Question: In DirectSound, there was a very distinct concept of <URL>
In particular there was a current read position, a current write position, and clear methods to GetPosition and lock the buffer and start writing.

I'm looking for a similar concept in OpenAL, but all I can find is looping an 'AL_STREAMING' buffer, and using 'AL_SAMPLE_OFFSET' to determine the current read position (and write say, 15 samples after that?)
OpenAL docs are down right now, but accessible <URL>.
What is a safe way to declare a sound buffer that gets written to by the application ? Am I right about using a looping streaming buffer?
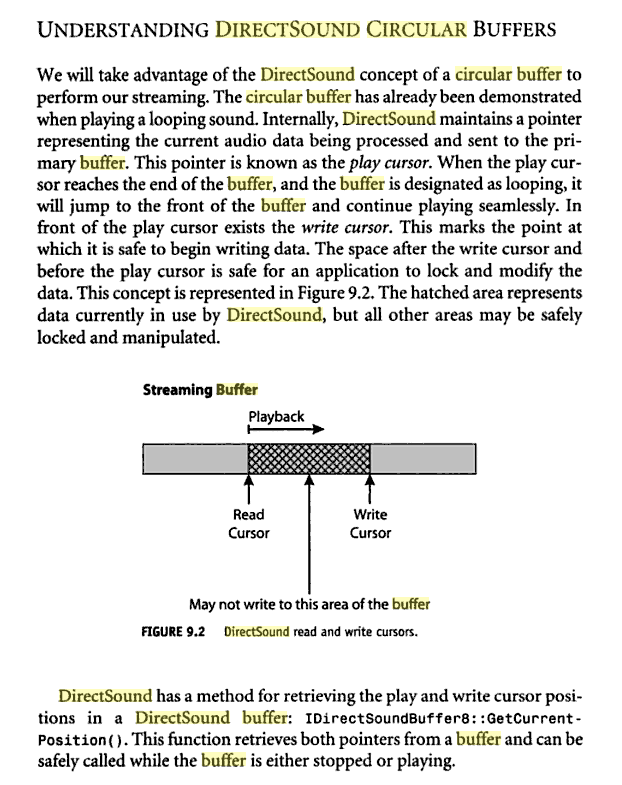
Answer: Actually circular buffers in OpenAL are much different than for DirectSound.
In OpenAL, you must sound buffers, one after the other. You really only need 2 sound buffers then, and you just continuously call alSourceQueueBuffers and alSourceUnqueueBuffers.
> Queuing Buffers on a Source
To continuously stream audio from a source without interruption, buffer queuing is required. To
use buffer queuing, the buffers and sources are generated in the normal way, but alSourcei is not
used to attach the buffers to the source. Instead, the functions alSourceQueueBuffers and
alSourceUnqueueBuffers are used. The program can attach a buffer or a set of buffers to a
source using alSourceQueueBuffers, and then call alSourcePlay on that source. While the
source is playing, alSourceUnqueueBuffers can be called to remove buffers which have already
played. Those buffers can then be filled with new data or discarded. New or refilled buffers can
then be attached to the playing source using alSourceQueueBuffers. As long as there is always
a new buffer to play in the queue, the source will continue to play.